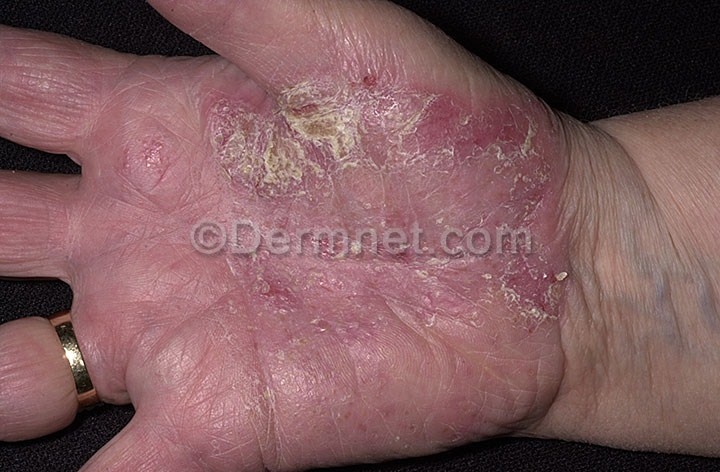
Disease: Psoriasis pictures Lichen Planus and related diseases